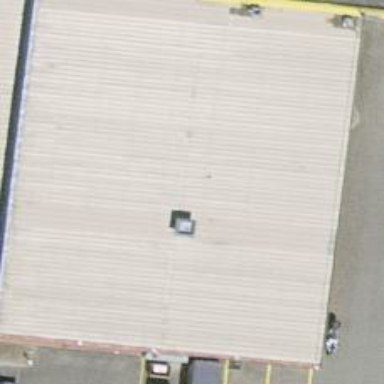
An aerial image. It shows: Building.